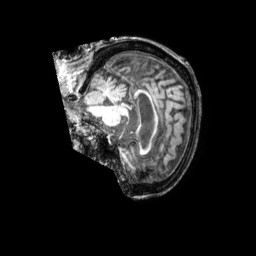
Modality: T1w
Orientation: sagittal
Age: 85
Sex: female
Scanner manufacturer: philips
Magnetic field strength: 3 T
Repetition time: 0.009892 s
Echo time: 0.004605 s